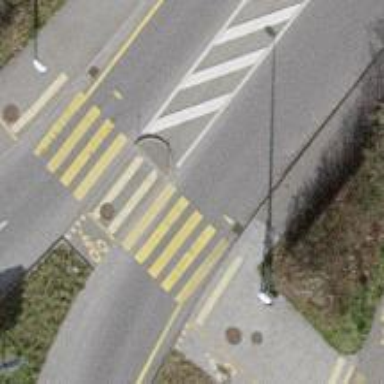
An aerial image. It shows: Asphalt footway with crossing for pedestrians and cycleway.